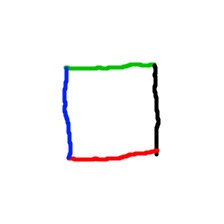
Shape: square